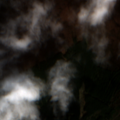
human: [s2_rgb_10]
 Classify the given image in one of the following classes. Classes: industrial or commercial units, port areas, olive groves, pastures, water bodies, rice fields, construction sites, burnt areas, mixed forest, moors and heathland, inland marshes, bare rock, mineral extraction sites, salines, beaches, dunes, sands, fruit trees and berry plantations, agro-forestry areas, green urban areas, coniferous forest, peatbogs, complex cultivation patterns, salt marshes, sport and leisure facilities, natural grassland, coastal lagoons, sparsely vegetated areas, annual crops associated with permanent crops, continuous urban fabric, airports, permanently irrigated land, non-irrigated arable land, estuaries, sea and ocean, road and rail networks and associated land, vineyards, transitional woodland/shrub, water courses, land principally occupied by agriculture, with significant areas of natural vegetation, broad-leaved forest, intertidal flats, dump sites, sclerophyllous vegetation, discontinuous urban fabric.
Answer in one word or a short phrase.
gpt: coniferous forest, moors and heathland, transitional woodland/shrub, peatbogs